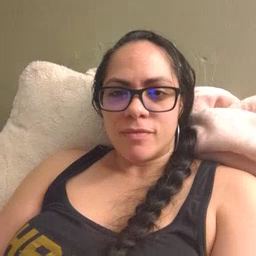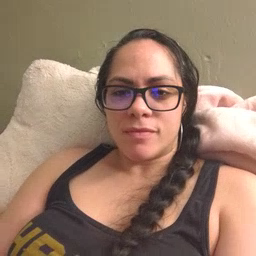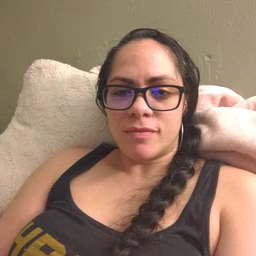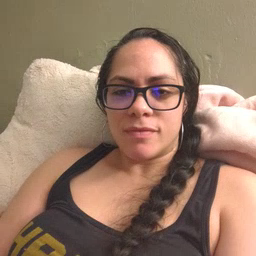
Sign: same